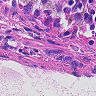
Metastatic tissue present: yes